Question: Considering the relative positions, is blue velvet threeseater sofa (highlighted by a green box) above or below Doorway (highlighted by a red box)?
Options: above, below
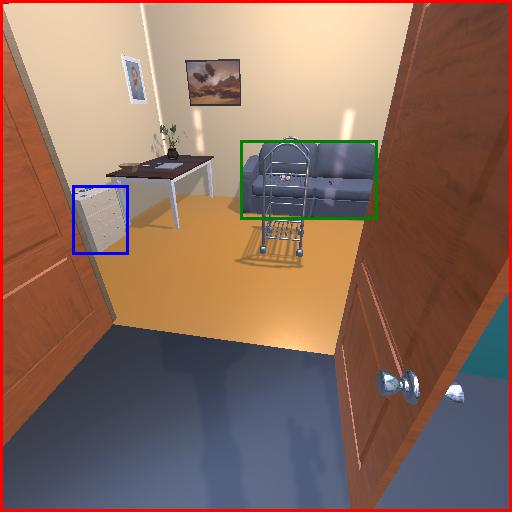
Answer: above